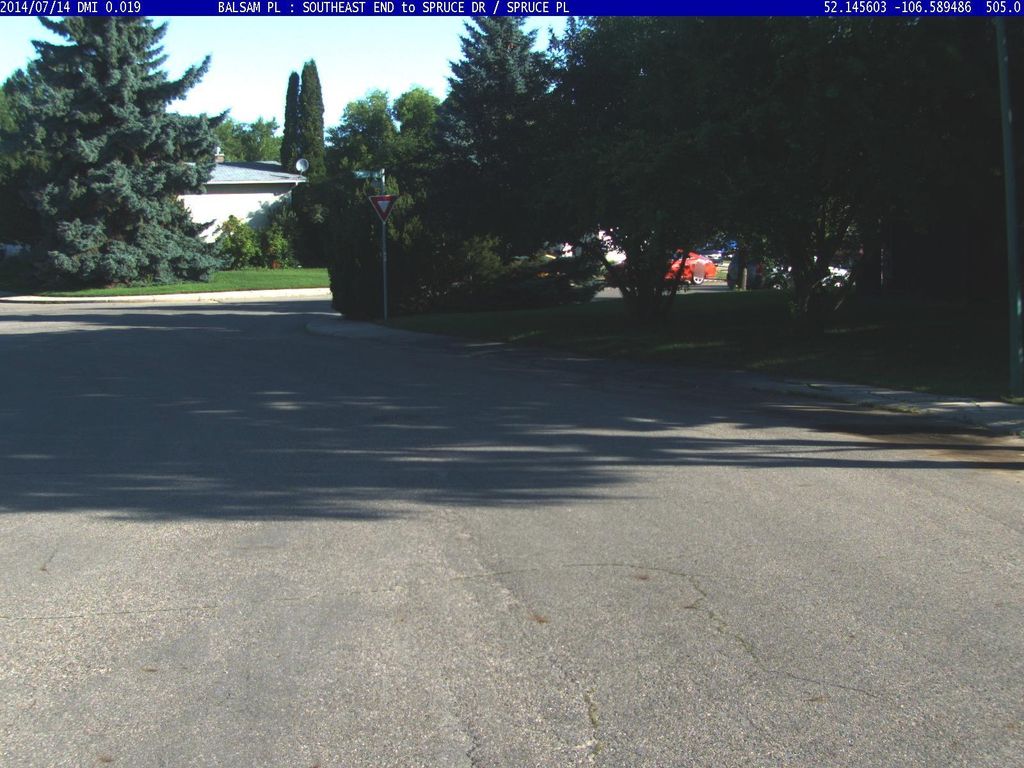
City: saskatoon